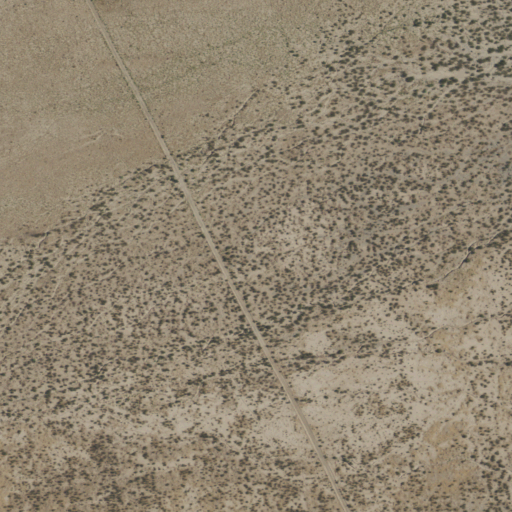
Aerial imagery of valley in New Mexico named Coyote Canyon containing shrub, grassland, and barren land